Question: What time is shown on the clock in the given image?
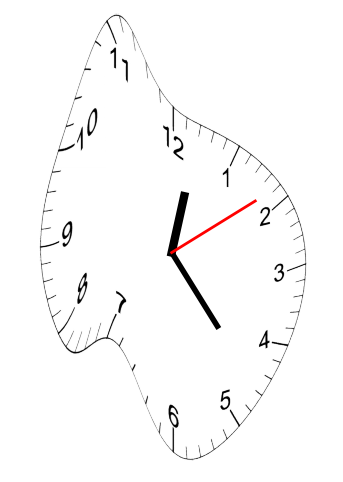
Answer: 12:23:09